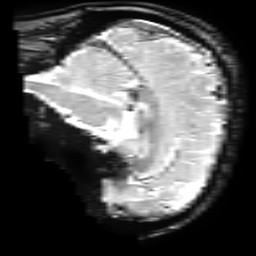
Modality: T2starw
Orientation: sagittal
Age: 23
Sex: male
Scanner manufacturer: ge
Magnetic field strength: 3 T
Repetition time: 0.65 s
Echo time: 0.02 s